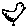
Label: bird